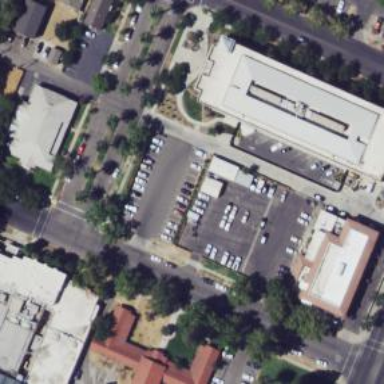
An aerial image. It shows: Public building that serves as courthouse.